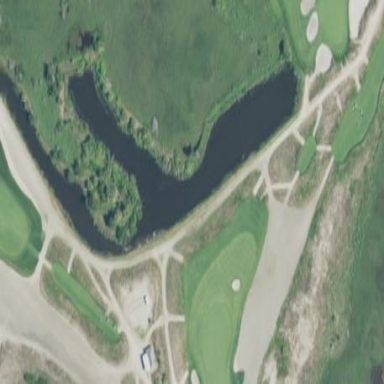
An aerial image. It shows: Scenic view of water hazard on golf course. The natural water feature adds beauty to the landscape.